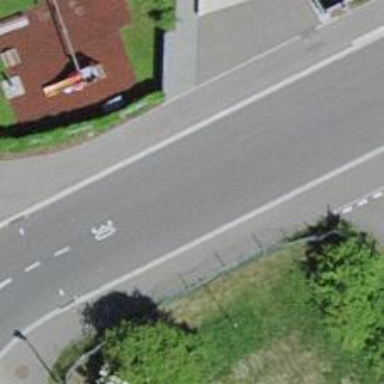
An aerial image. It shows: Bus stop equipped with public transport stop position.